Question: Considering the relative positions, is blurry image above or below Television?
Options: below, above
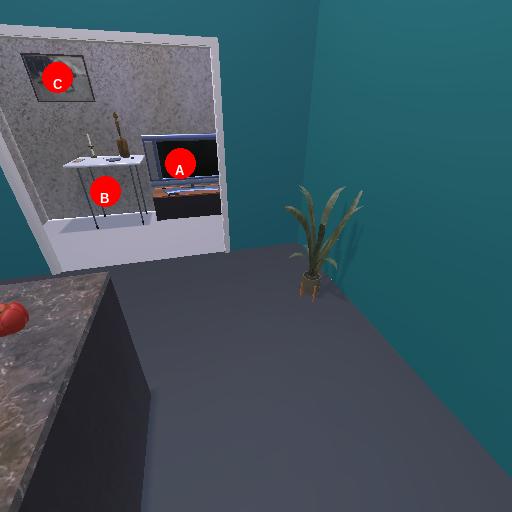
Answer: below